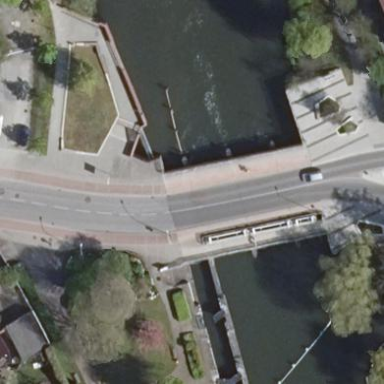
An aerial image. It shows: Beam bridge used as low water crossing.